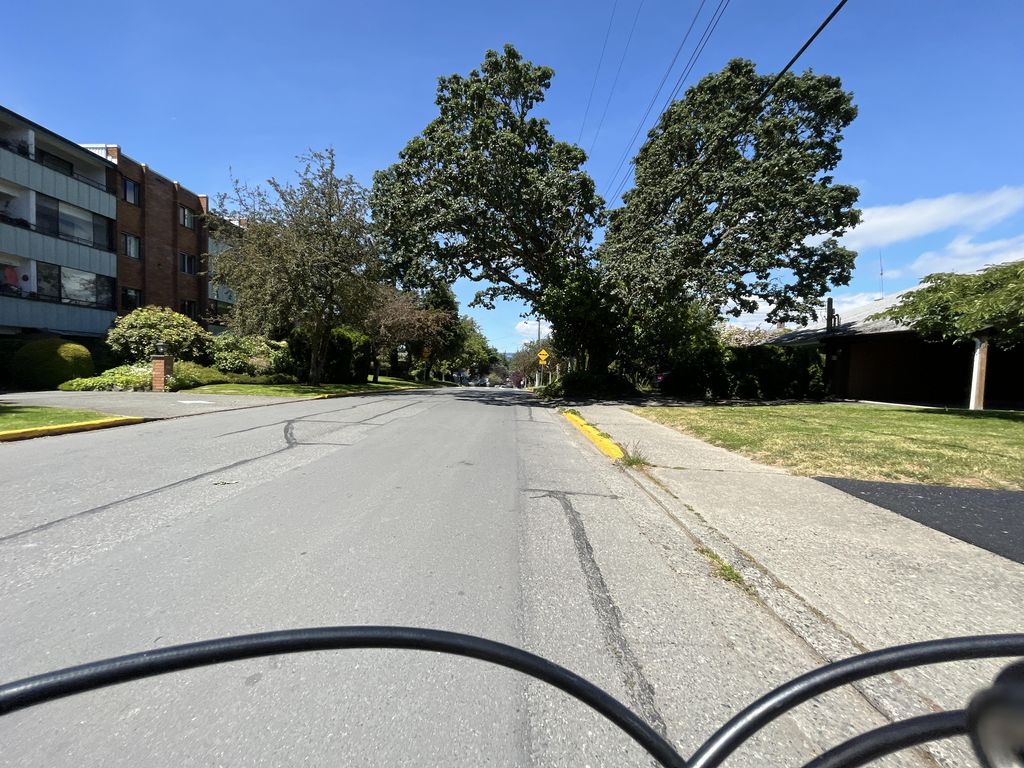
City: victoria